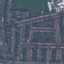
Land use / land cover class: Residential